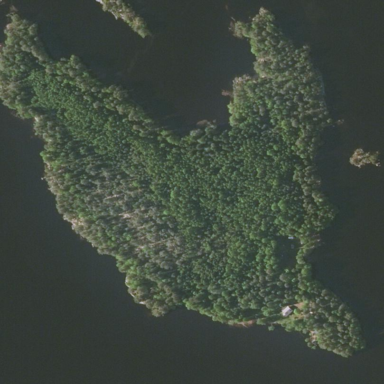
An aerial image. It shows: Island covered with woodland.